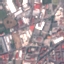
Label: Industrial